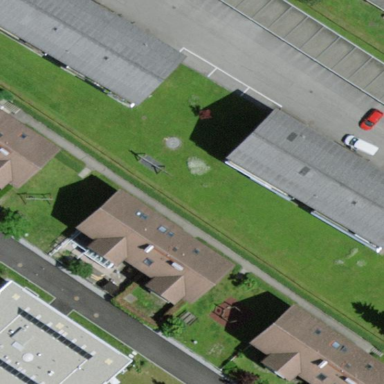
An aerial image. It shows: Garden area designated for leisure land.